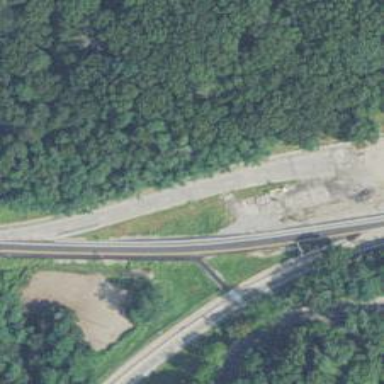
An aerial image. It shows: Asphalt expressway.